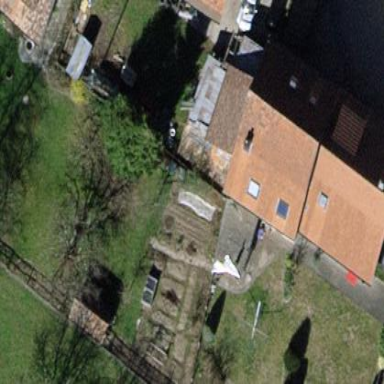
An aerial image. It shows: Semidetached house with gabled roof.